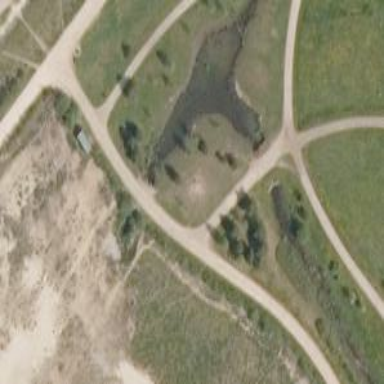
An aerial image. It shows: Disc golf hole.